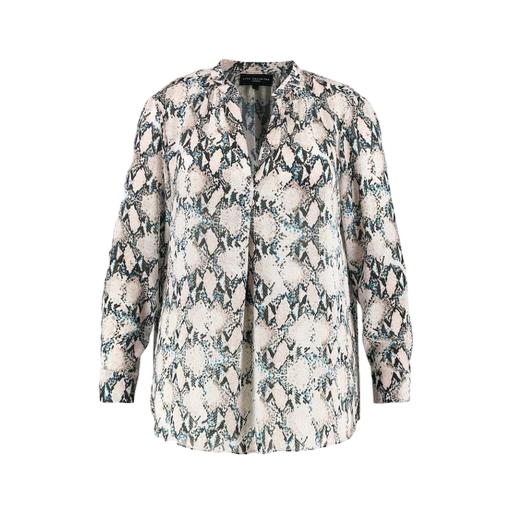
multicolor snakeskin-print blouse, blue snakeskin-print blouse, blue python-print utility shirt, white background